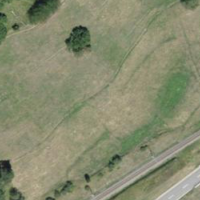
EUNIS habitat code: 23
Species observed at this site:
Melanargia galathea